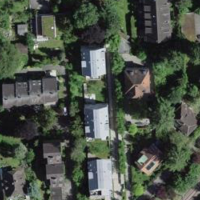
EUNIS habitat code: 55
Species observed at this site:
Stachys sylvatica